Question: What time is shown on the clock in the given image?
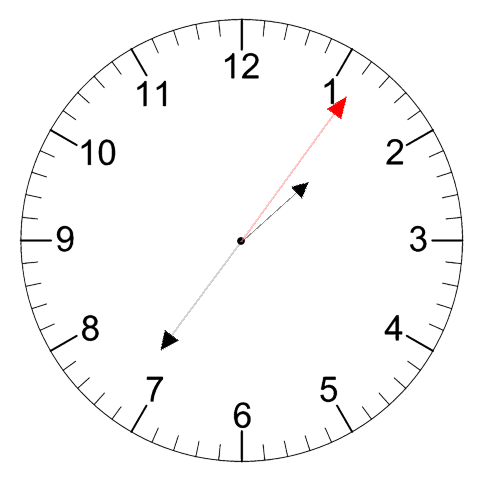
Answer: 01:36:06